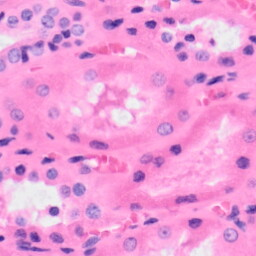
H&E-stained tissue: Kidney